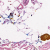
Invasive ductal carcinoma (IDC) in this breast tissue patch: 0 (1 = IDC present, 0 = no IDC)